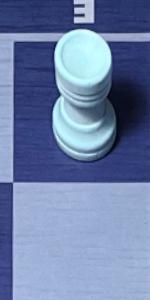
Label: Empty